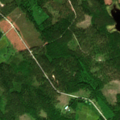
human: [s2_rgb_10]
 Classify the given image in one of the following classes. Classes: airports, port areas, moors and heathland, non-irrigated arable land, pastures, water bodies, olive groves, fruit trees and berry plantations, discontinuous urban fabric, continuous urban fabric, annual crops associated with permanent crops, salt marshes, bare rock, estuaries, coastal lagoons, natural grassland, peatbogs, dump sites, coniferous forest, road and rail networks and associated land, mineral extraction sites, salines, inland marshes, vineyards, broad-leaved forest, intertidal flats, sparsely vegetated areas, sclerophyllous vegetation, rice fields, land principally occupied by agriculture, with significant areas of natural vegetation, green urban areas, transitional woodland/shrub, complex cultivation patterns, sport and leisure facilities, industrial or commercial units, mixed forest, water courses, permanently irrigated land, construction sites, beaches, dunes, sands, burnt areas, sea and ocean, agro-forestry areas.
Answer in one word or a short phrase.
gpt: coniferous forest, mixed forest